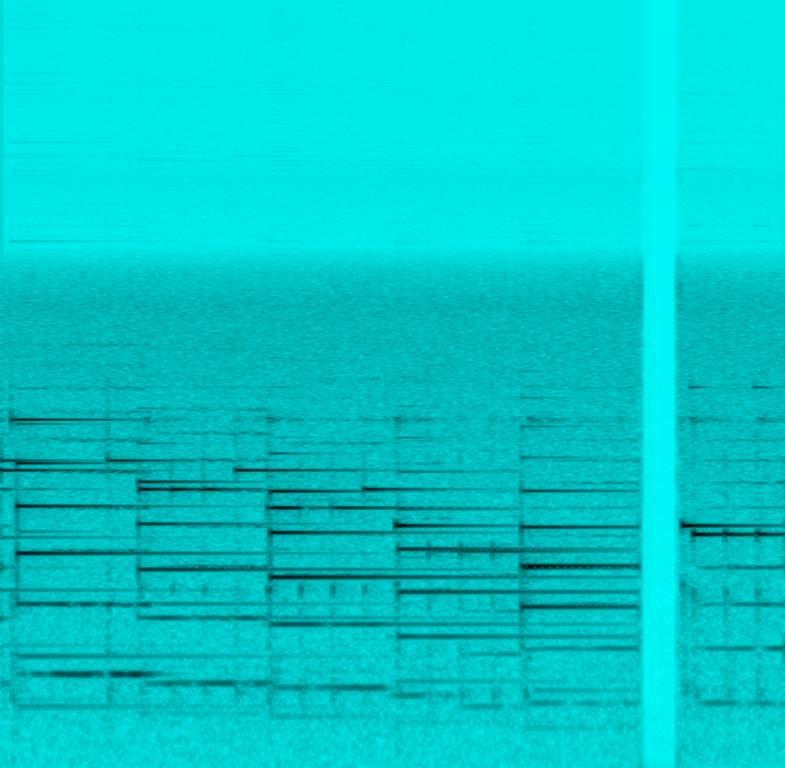
The track features a Christmas song with no vocals. The melody is very simple and it's played by a Schoenhut Piano that's accompanied by subtle strings. The atmosphere is positive and very Christmas-like.